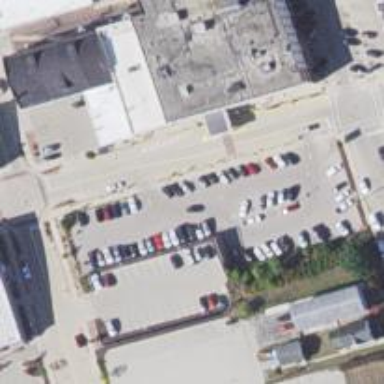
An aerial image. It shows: Parking area is available.